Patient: sex M, age 46
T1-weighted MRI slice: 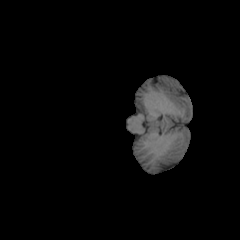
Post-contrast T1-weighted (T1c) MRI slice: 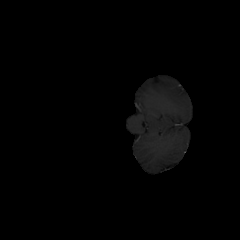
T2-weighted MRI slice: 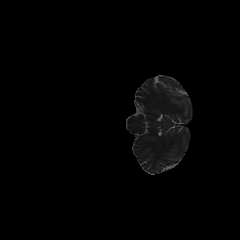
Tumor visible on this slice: no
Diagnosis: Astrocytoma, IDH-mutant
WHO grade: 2